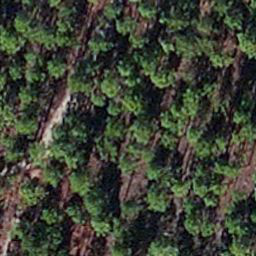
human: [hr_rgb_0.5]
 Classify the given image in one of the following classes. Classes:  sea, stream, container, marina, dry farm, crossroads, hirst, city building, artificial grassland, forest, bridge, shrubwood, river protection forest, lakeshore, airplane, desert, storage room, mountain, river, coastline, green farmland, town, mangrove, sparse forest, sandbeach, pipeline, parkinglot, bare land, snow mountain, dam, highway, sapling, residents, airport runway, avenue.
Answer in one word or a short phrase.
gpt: sapling